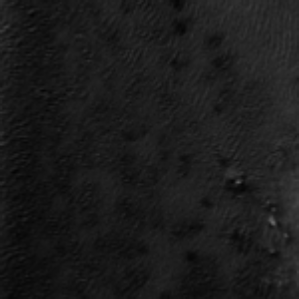
Label: frost